Question: I can choose only Englist for localizing file in my Xcode 4.6.
Is this a bug of Xcode 4.6?
How to localize my file now?
Special thanks!

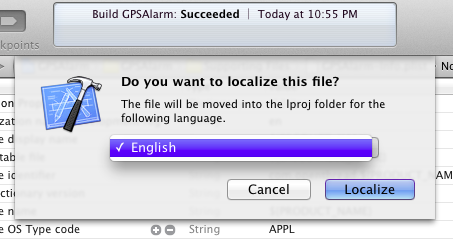
Answer: Before localize a file you have to add the language to the application, see image below: